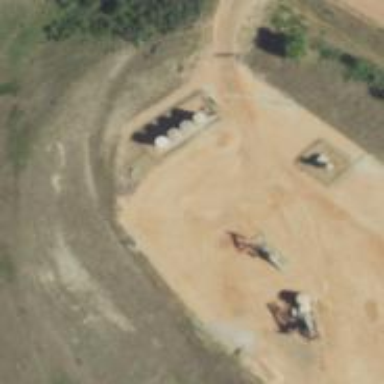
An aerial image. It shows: Storage tank with man-made structure.